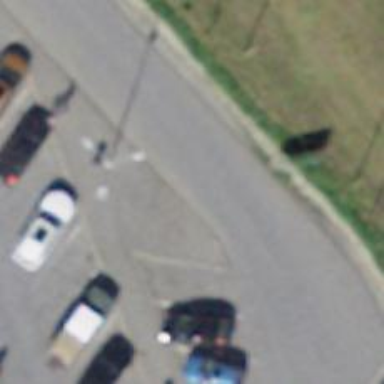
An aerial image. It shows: Asphalt parking aisle road.